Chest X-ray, PA view. Patient: 66 years old, sex F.
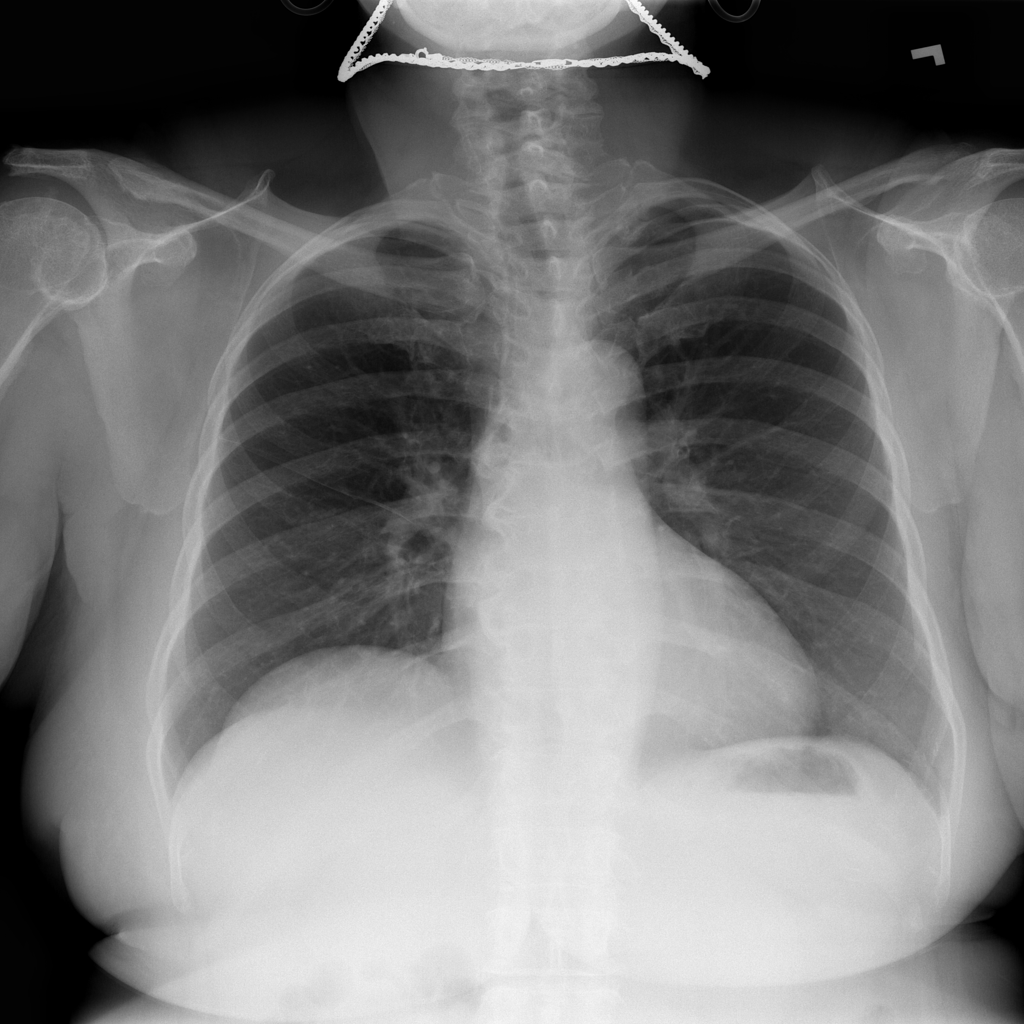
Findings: No Finding